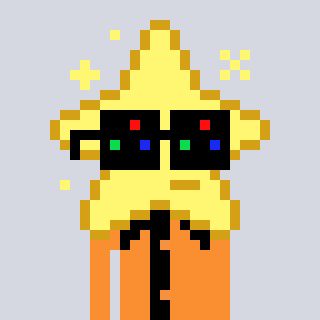
a pixel art character with square black sunglasses, a star-shaped head and a orange-colored body on a cool background